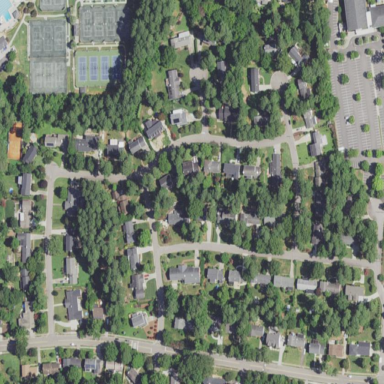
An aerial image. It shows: Residential neighbourhood.